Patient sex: F
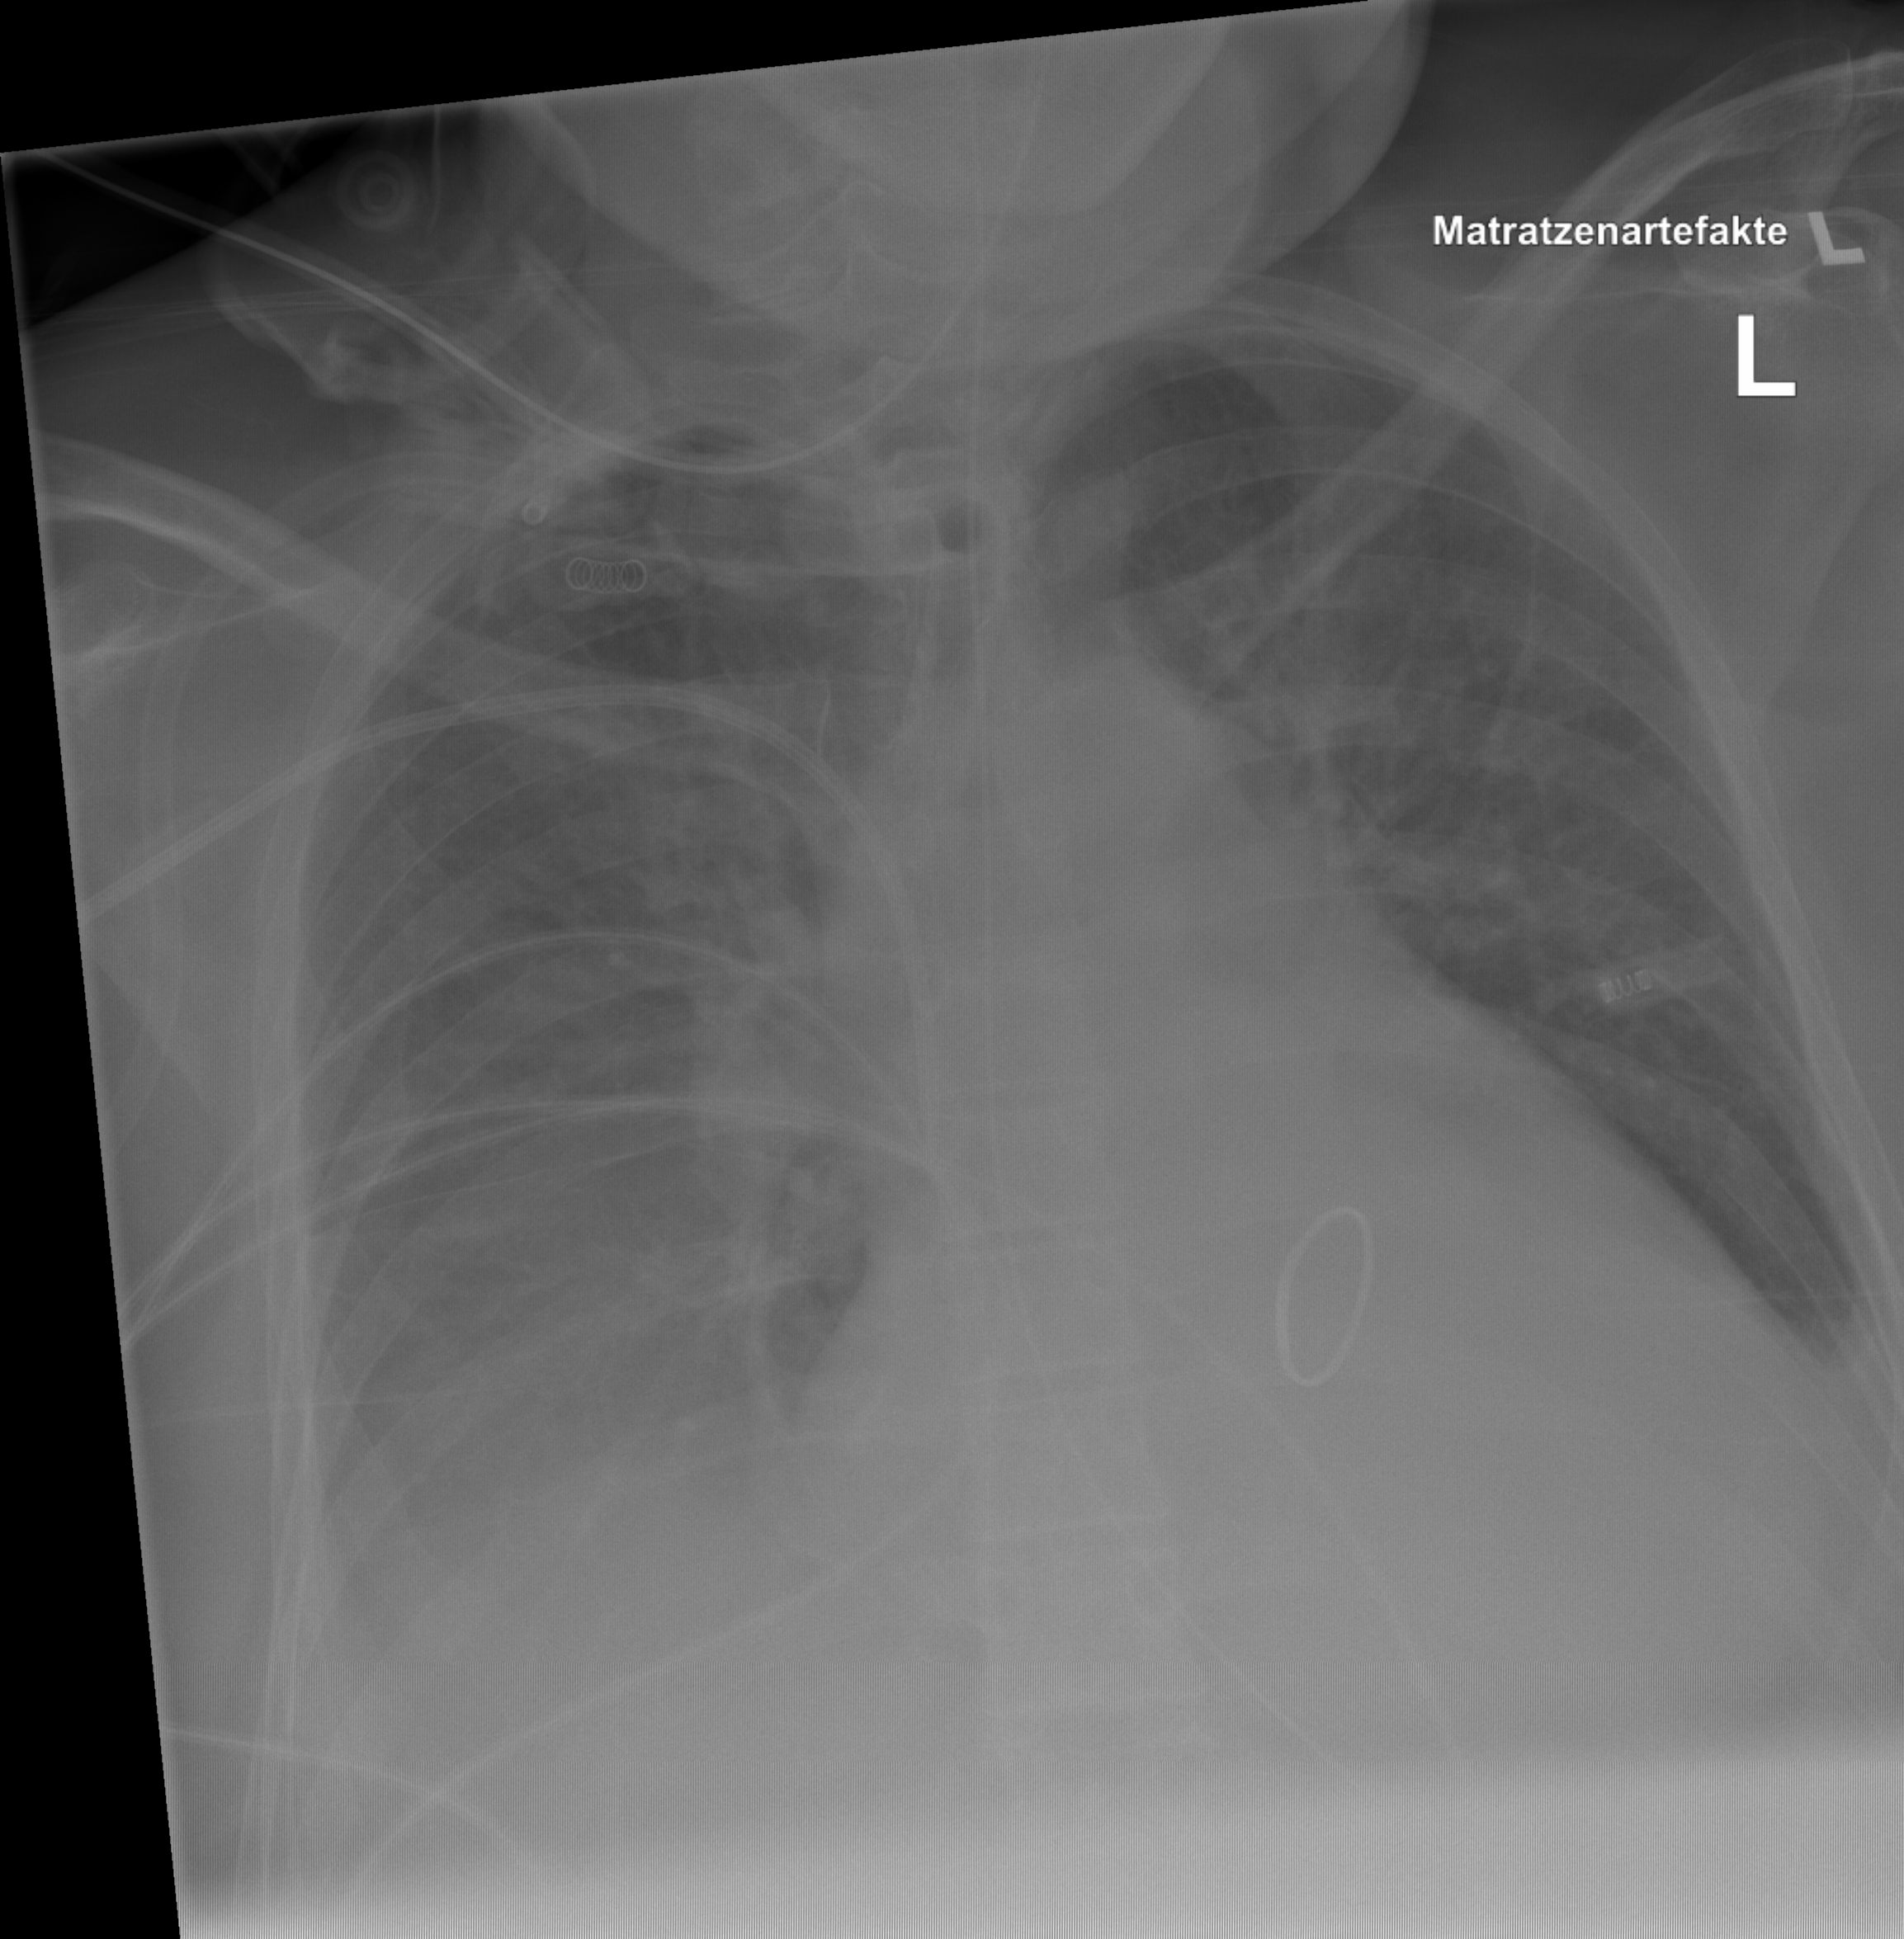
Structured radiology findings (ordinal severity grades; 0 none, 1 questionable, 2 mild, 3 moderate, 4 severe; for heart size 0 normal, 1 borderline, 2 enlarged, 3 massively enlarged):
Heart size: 0
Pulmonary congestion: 0
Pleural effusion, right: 0
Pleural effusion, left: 1
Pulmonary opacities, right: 1
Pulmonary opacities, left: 0
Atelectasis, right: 2
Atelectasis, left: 2